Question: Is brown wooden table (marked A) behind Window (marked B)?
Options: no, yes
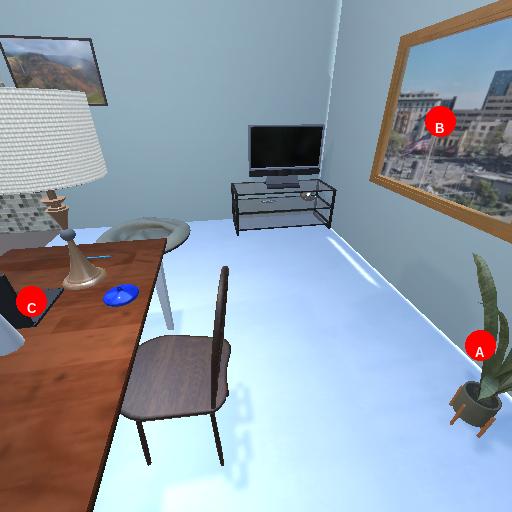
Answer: no